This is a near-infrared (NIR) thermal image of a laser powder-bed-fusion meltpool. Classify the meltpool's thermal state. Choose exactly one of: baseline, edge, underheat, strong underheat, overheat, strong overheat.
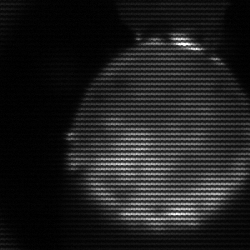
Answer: edge